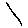
Label: line